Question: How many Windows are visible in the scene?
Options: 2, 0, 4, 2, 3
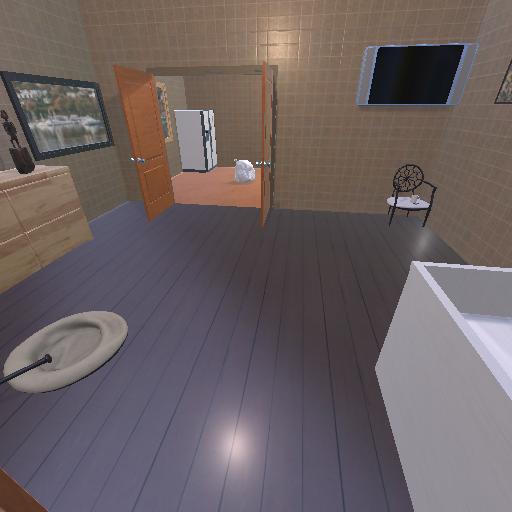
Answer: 2